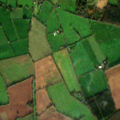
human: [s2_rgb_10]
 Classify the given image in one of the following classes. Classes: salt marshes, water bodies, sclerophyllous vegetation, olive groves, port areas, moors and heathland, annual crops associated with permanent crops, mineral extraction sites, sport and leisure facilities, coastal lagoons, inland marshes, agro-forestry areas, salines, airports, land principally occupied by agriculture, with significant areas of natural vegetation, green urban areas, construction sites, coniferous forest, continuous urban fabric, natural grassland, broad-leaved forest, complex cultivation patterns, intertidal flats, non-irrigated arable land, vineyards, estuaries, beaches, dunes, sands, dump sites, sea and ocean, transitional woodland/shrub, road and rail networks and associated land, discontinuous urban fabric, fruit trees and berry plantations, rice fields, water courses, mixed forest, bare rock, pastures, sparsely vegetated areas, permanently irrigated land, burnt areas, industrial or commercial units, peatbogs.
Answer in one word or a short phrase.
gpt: non-irrigated arable land, pastures, broad-leaved forest